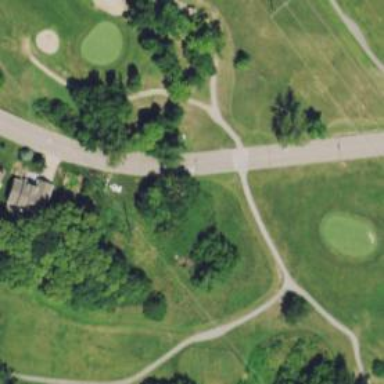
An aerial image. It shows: Pathway for golfing.